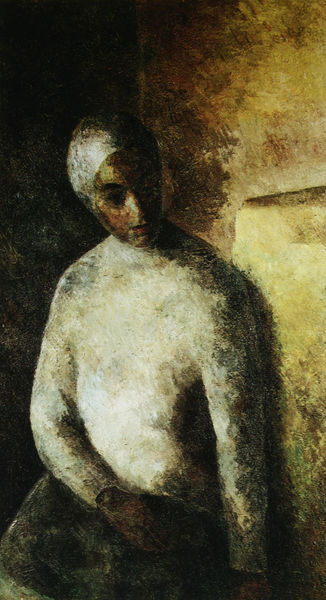
Titel: Das Mädchen mit dem weißen Stirnband
Künstler: Robert Fal'k
Standort: Moskau
Institution: Tretjakow-Galerie
Schlagwörter: dunkel, gemälde, hand, kopf, körper, mann, schatten, weiß, gelb, braun, frau, grau, hell, hintergrund, kleid, licht, mund, schwarz, blick, rot, tuch, haube, rock, mütze, wand, arm, arme, augen, bluse, gesicht, mensch, stein, stirnband, trauer, ärmel, bild, bildnis, hände, portrait, porträt, öl, auge, figur, person, traurig, kopfbedeckung, düster, backen, mauer, weis, ausdruck, kopftuch, detail, uhr, allein, wange, geheimnisvoll, gestalt, krank, schwester, fragment, schoss, hintergund, portät, kranker, gips, kranke, krankenhaus, verband, hemnd, rumpf, halbschatten, mend, redon, frai